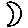
Label: moon